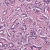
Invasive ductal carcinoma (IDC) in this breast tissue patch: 1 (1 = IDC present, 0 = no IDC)